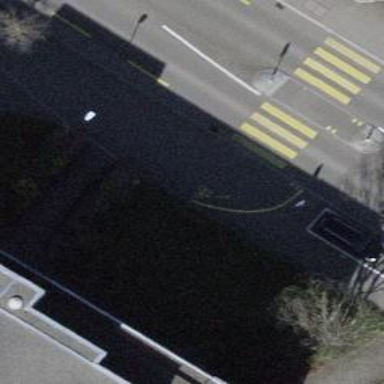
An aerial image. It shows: Asphalt sidewalk.